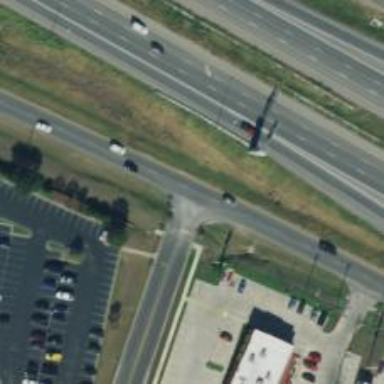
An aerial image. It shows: Secondary road with asphalt surface and frontage road.